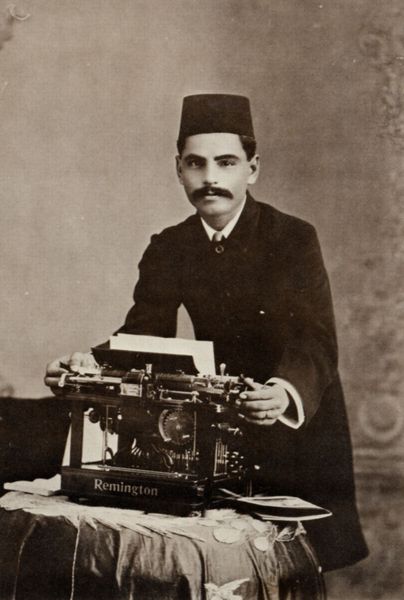
Titel: Verkäufer und Schreibmaschine
Künstler: Raja Lala Deen Dayal
Schlagwörter: hand, mann, vogel, weiß, sitzen, braun, grau, hintergrund, hut, jahrhundertwende, nase, ohr, raum, schwarz, stuhl, tisch, zimmer, blick, tuch, haube, muster, rock, alt, anzug, bart, hemd, jacke, jung, kappe, mütze, schnurrbart, wand, arm, arme, augen, diener, gesicht, kragen, stehen, taube, ärmel, herr, hände, portrait, porträt, tischdecke, tischtuch, vögel, auge, gewand, haare, mantel, stoff, decke, blatt, frontal, kinn, ohren, schulter, schultern, arbeit, kopfbedeckung, lächeln, wangen, papier, papiere, backen, drehen, sepia, vorführung, frack, schnurbart, tapete, krawatte, atelier, innenansicht, junge, jackett, schnauzbart, schnauzer, ring, foto, fotografie, photographie, maschine, blind, buch, orient, schwarz-weiss, uniform, zeitung, demonstration, autor, worte, kopie, schnautzer, heft, magazin, photo, schreibmaschine, kravatte, arabisch, türkisch, junger mann, zwinkern, brief, schreiben, schurbart, backe, gesandter, oberlippenbart, schreiber, sekretär, umbra, fotographie, indien, aufziehen, islam, osmanisch, türkei, aufnahme, araber, studio, photografie, botschaft, fes, spannen, tastatur, tapette, türke, fez, osmane, einzug, orientale, nadar, indisch, inder, pakistan, nähmaschine, schneider, erfinder, mohammedaner, journalist, walze, pakistani, dvhnurrbart, papiereinzug, psmane, remington, schnurrbschnurrbartschnurrbart, schwarzweiss photo, tippen, 1860, fetz, author, remingtion, broschüre, faz, remingto